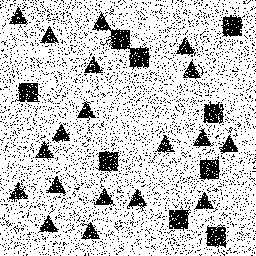
Squares: 9
Triangles: 19
Stars: 0
Total shapes: 28